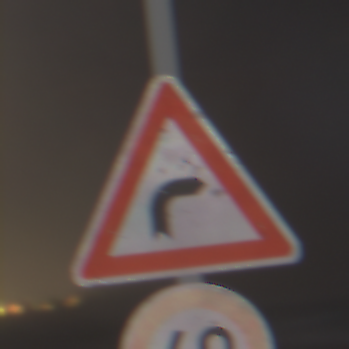
Verkehrszeichen: KurveRechts
Zusatzzeichen unten: Geschwindigkeit60
Umgebung: Outdoor, Urban
Tageszeit: Night
Wetter: PartlyCloudy
Licht: Artificial
Jahreszeit: NotSpecified
Kontrast: HighContrast